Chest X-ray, PA view. Patient: 20 years old, sex M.
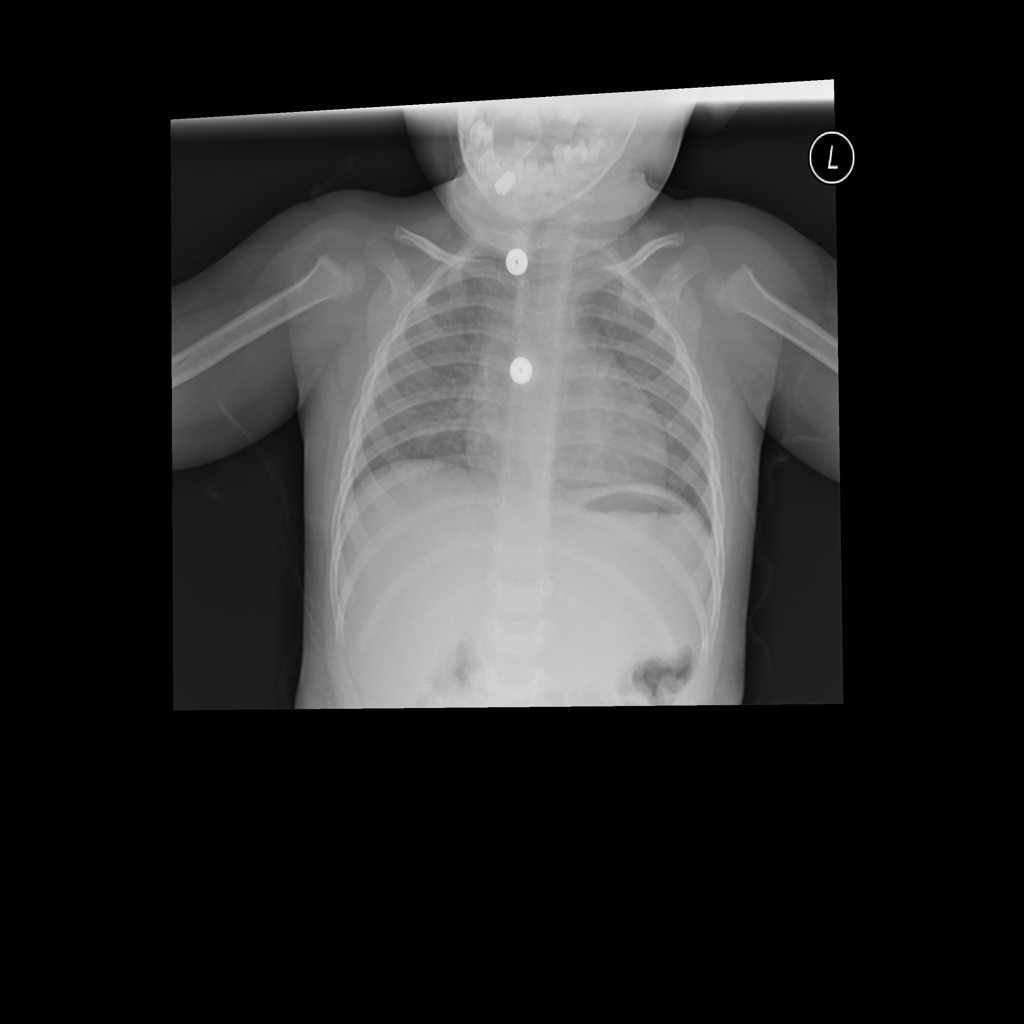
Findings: No Finding